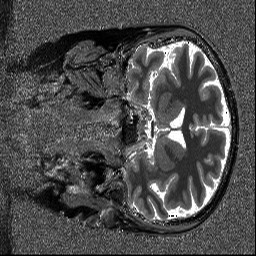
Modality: T1map
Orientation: coronal
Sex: female